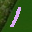
Label: 1